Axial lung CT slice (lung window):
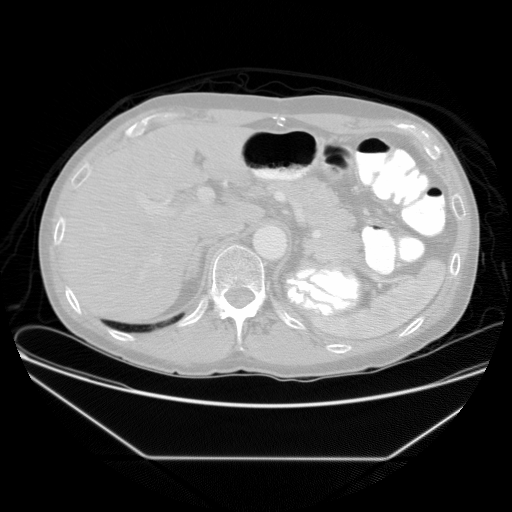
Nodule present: no